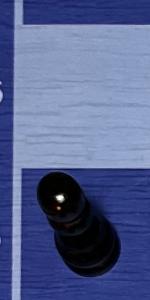
Label: Pawn_Black